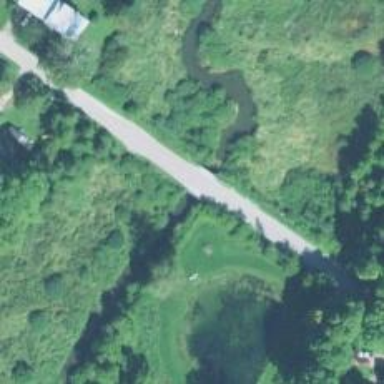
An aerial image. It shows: Culvert tunnel.